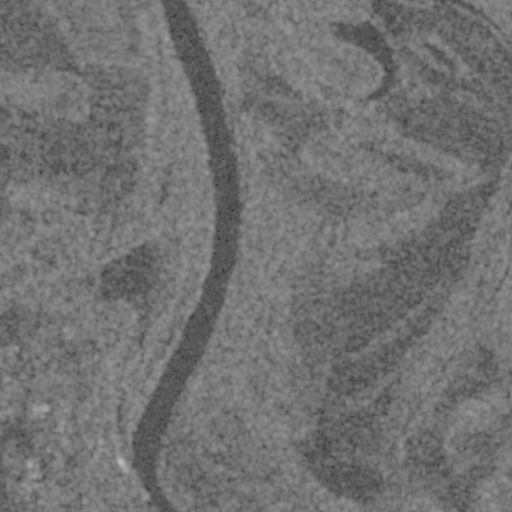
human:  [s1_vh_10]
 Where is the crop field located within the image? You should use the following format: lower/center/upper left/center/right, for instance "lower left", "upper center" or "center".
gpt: The crop field is located in the left of the image.
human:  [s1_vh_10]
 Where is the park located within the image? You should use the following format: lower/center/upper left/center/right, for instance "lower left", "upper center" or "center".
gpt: The park is located in the left of the image.
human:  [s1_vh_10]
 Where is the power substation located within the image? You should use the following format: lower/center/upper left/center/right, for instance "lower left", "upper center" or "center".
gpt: The power substation is located in the lower left of the image.
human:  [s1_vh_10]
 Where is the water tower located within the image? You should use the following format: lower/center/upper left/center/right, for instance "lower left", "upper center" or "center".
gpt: The water tower is located in the lower left of the image.
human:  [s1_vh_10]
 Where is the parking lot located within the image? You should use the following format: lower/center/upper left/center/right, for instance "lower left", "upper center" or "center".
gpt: There is no parking lot in the image.

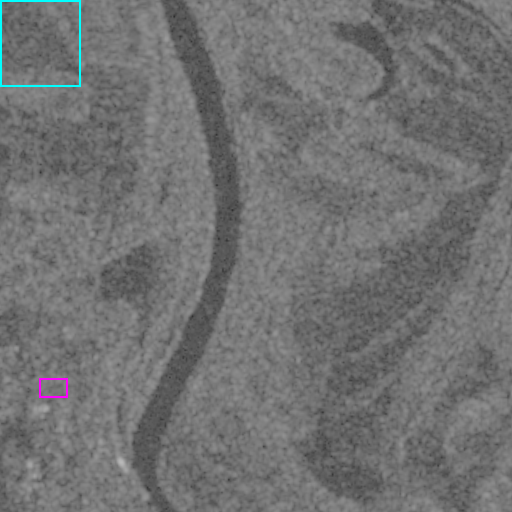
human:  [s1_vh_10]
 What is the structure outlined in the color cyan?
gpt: The structure outlined in cyan is a crop field.
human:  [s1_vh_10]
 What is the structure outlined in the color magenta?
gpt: The structure outlined in magenta is a park.
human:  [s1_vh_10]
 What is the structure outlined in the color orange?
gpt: There is no orange outline.